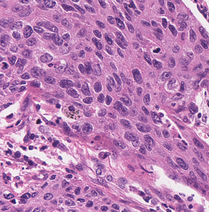
Tumor epithelial tissue: yes
Tumor-associated stroma tissue: yes
Normal tissue: no